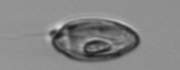
Label: Katodinium_or_Torodinium